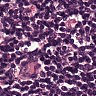
Metastatic tissue present: no